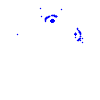
Particle: electron